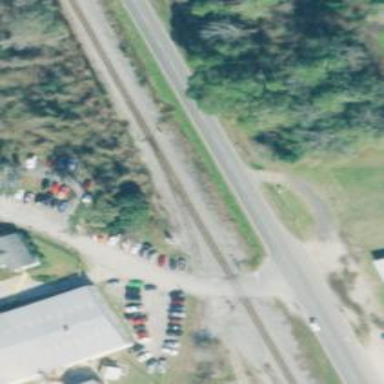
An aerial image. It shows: Railway spur junction.